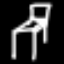
Label: chair